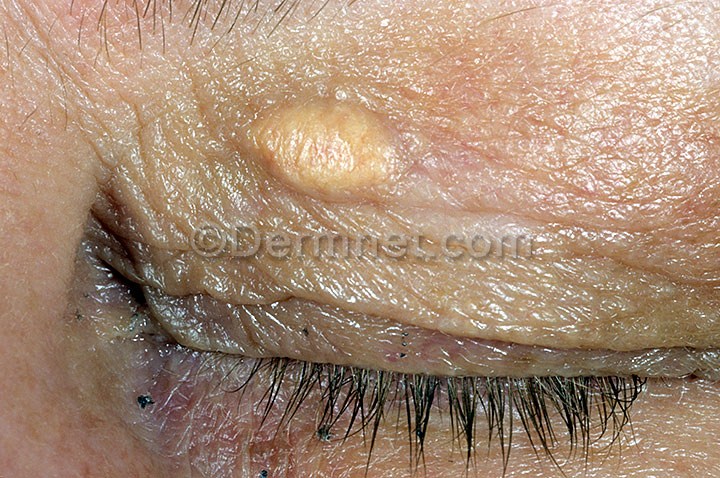
Disease: Systemic Disease